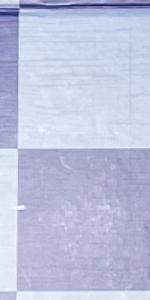
Label: Empty